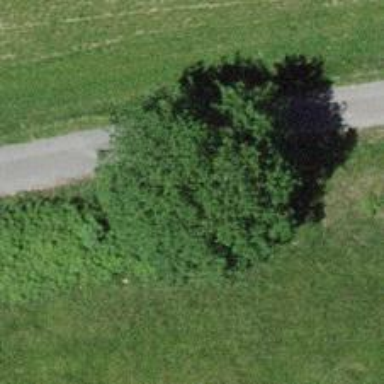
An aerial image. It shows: Single tag "natural: tree."